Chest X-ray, PA view. Patient: 52 years old, sex F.
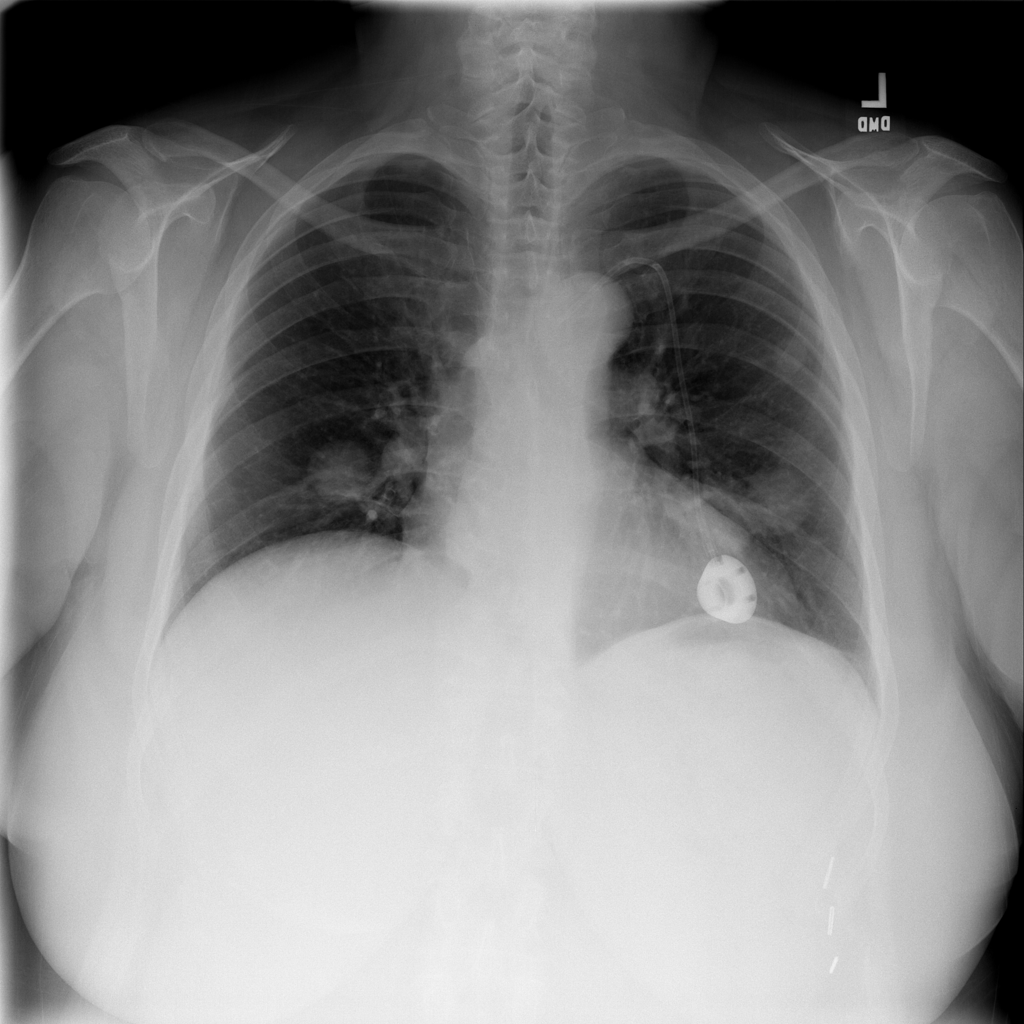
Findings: Atelectasis, Nodule